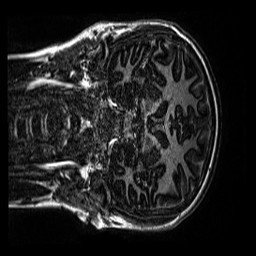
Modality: MP2RAGE
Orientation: coronal
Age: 13
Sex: male
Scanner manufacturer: siemens
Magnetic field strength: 3 T
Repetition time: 4 s
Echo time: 0.00299 s